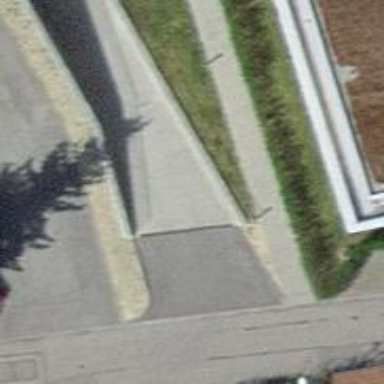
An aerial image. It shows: Driveway.